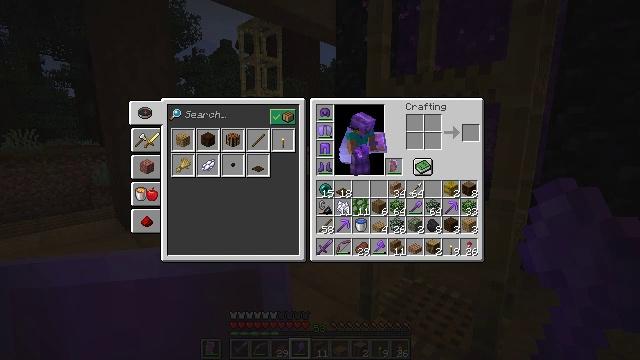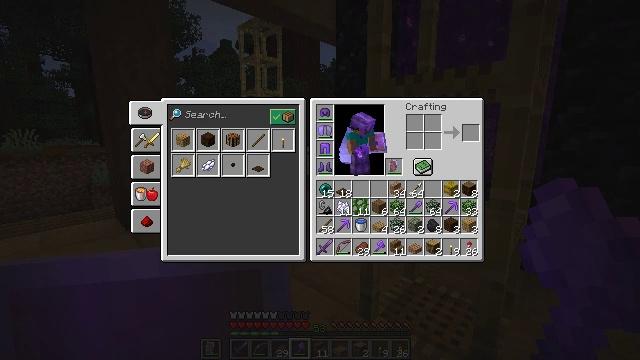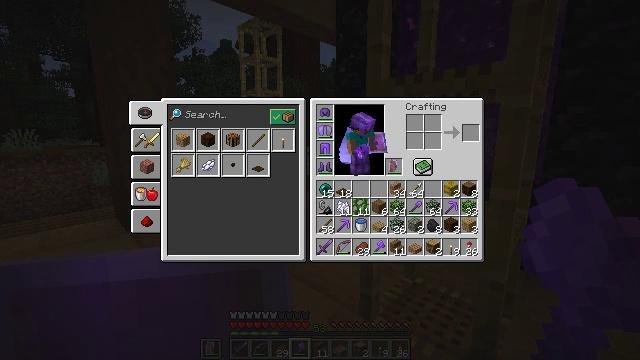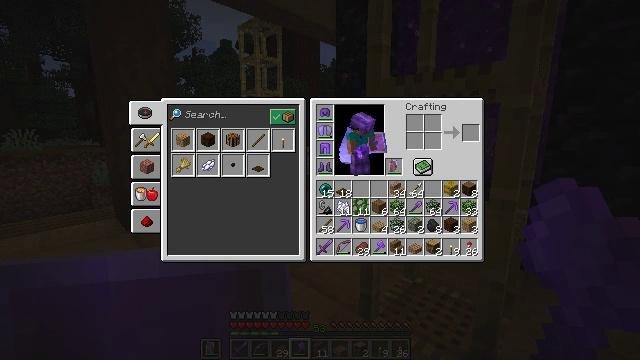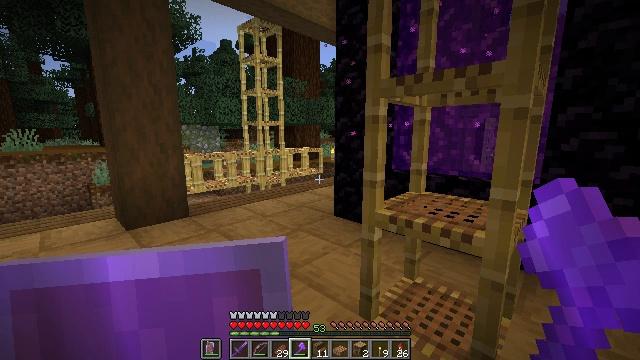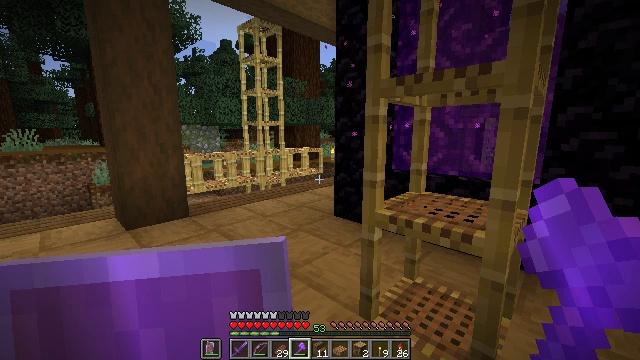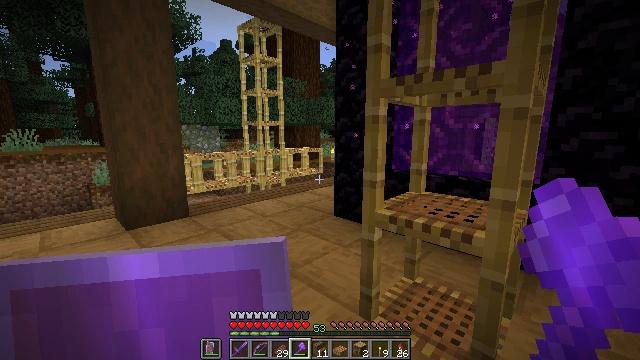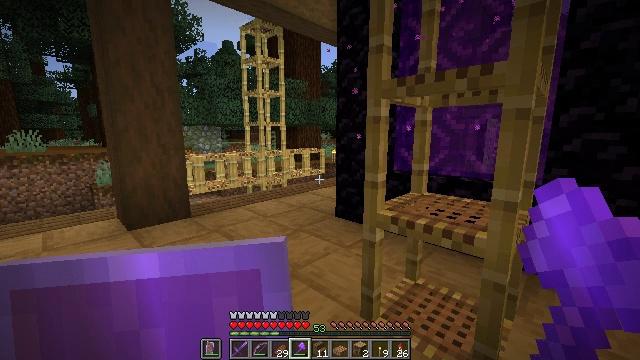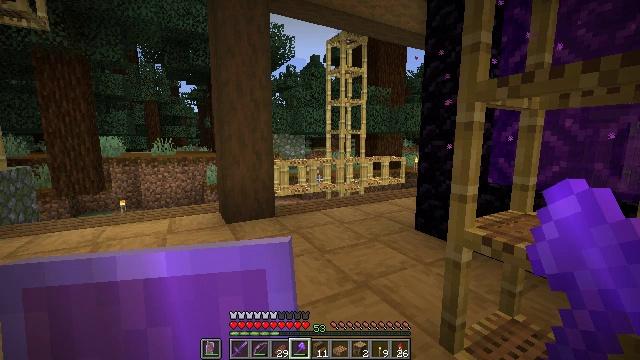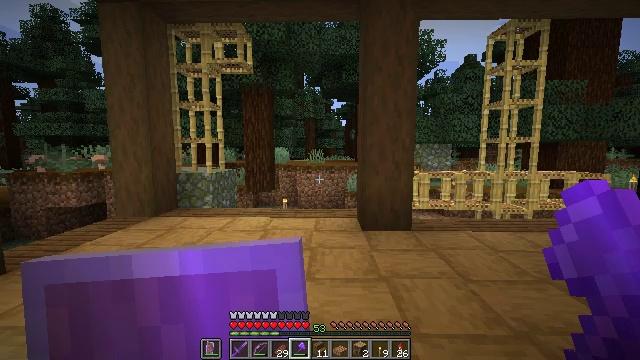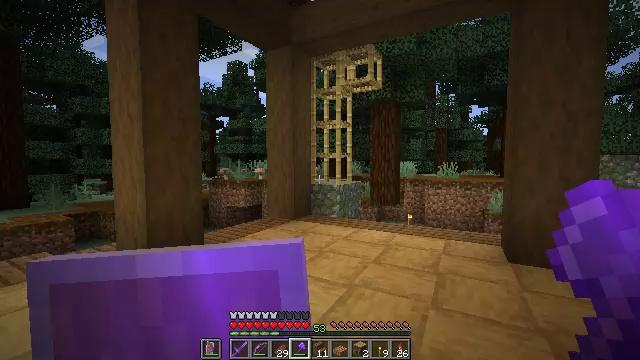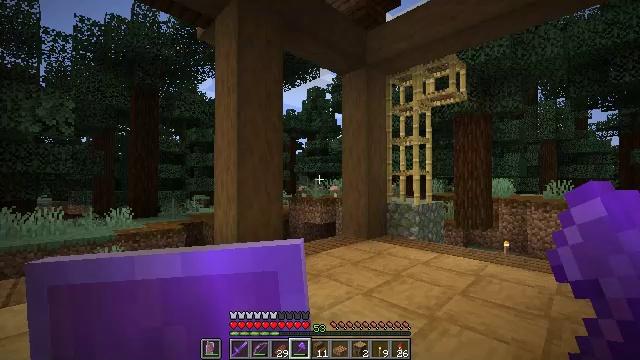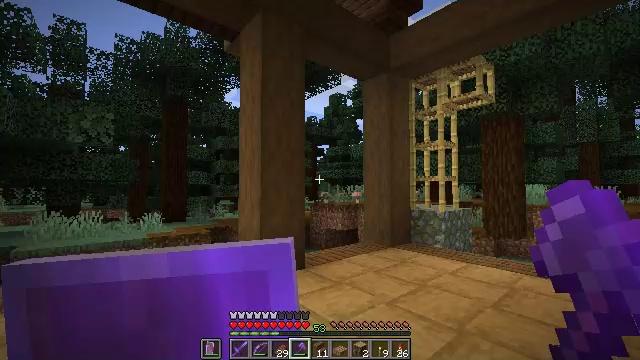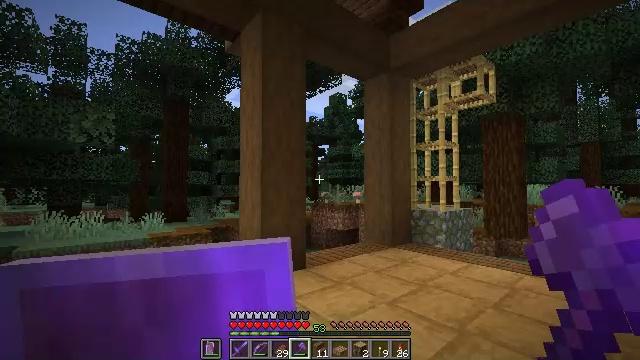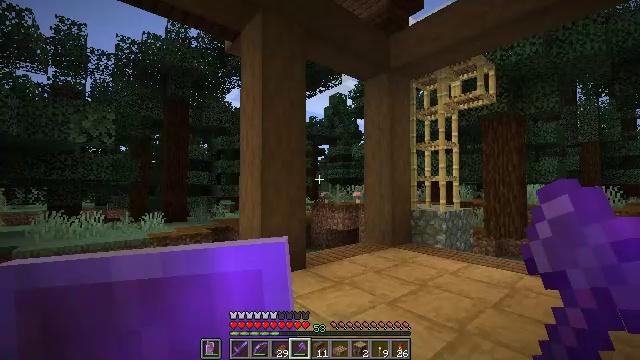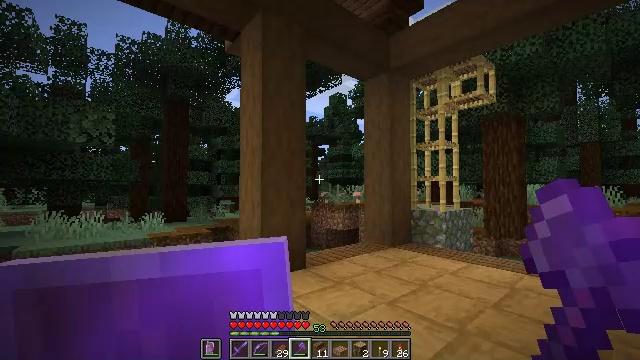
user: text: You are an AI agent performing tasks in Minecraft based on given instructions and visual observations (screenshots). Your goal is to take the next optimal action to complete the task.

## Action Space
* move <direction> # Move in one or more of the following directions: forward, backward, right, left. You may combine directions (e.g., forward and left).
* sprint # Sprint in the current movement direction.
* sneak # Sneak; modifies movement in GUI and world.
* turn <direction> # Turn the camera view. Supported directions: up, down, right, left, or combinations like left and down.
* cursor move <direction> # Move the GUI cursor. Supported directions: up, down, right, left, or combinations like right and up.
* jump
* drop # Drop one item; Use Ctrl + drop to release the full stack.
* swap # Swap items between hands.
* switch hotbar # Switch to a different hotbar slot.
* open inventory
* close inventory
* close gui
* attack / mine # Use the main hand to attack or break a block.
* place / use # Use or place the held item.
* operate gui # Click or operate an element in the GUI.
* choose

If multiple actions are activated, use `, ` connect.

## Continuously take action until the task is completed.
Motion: motion action
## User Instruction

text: Dismantle the scaffolding.
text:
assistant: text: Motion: no_op
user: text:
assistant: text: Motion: no_op
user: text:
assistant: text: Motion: no_op
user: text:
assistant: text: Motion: no_op
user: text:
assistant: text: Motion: no_op
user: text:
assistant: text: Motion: no_op
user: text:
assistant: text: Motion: no_op
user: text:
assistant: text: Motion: turn left and up
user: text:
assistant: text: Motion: turn left and up
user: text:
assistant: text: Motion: turn left and up
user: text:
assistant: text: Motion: turn left and up
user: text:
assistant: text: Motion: turn left and up
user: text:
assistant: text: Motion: no_op
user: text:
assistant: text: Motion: no_op
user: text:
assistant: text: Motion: no_op
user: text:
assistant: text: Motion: no_op
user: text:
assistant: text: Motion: no_op
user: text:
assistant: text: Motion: no_op
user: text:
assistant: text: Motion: no_op
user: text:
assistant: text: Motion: no_op
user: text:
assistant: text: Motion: no_op
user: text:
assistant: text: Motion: no_op
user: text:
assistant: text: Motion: no_op
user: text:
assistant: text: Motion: turn right and up
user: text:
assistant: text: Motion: turn right and up
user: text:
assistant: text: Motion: move left, turn right and up
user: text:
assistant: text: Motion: move left, turn right and up
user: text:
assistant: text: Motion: move left, turn right
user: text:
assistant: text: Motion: move left, turn right
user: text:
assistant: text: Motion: move left